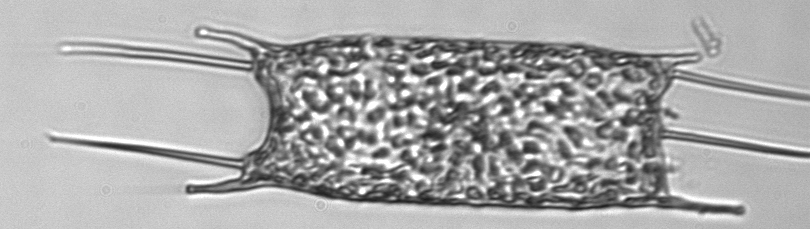
Label: Odontella